Question: I have create the following layout, where the UI is consisted of two LinearLayouts, in everyone there is a header textview and a list view. I need to dynamically set the ListView heights so that both display properly.
It is like this right now:

Look how empty space is wasted below the first ListView while the other one displays scrollbars and can benefit that extra space?
The layout xml looks like this:
'''
<LinearLayout xmlns:android="http://schemas.android.com/apk/res/android"
android:layout_width="fill_parent"
android:layout_height="fill_parent"
android:orientation="vertical">
<LinearLayout android:layout_width="fill_parent"
android:layout_height="fill_parent"
android:layout_weight="1"
android:orientation="vertical">
<TextView android:layout_height="wrap_content"
android:layout_width="fill_parent"
android:text="Current outages"
android:paddingLeft="3sp"
android:background="@color/listHeader_Background"
android:textColor="@color/listHeader_Foreground"/>
<ListView android:layout_width="fill_parent"
android:layout_height="wrap_content"
android:layout_weight="1"/>
</LinearLayout>
<LinearLayout android:layout_width="fill_parent"
android:layout_height="fill_parent"
android:layout_weight="1"
android:orientation="vertical">
<TextView android:layout_height="wrap_content"
android:layout_width="fill_parent"
android:paddingLeft="3sp"
android:text="Resolved outages"
android:background="@color/listHeader_Background"
android:textColor="@color/listHeader_Foreground"/>
<ListView android:layout_width="fill_parent"
android:layout_height="wrap_content"
android:layout_weight="1" />
</LinearLayout>
</LinearLayout>
'''
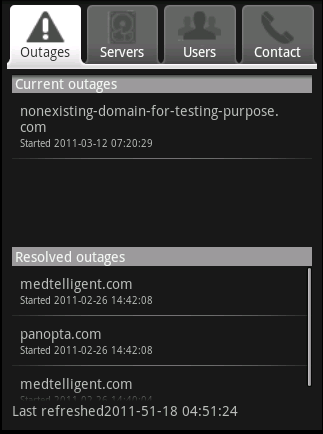
Answer: Use WRAP_CONTENT instead of FILL_PARENT on the heights of the Child Layouts.